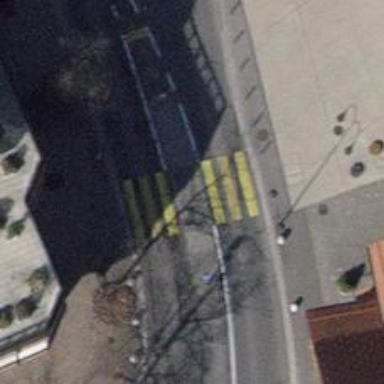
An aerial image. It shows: Uncontrolled zebra crossing with pedestrian island.